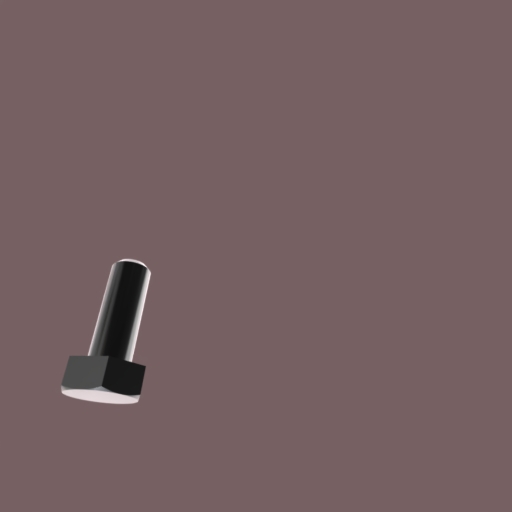
Label: bolt